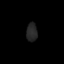
Tissue: lung
Cell type: Endothelial cells
Senescence score: 0.5556
Nuclear area (px): 200
Mean DAPI intensity: 37.645